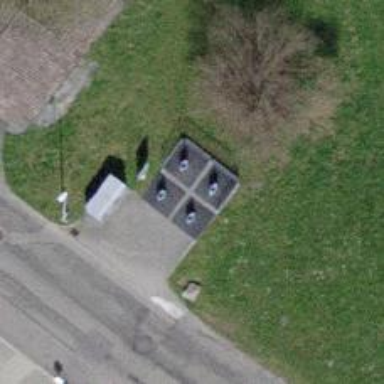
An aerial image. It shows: Recycling container at amenity designated for recycling.